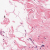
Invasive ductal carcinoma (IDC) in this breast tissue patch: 0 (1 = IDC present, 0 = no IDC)